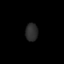
Tissue: prostate
Cell type: Fibroblasts
Senescence score: 0.763
Nuclear area (px): 215
Mean DAPI intensity: 43.67